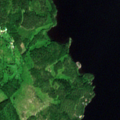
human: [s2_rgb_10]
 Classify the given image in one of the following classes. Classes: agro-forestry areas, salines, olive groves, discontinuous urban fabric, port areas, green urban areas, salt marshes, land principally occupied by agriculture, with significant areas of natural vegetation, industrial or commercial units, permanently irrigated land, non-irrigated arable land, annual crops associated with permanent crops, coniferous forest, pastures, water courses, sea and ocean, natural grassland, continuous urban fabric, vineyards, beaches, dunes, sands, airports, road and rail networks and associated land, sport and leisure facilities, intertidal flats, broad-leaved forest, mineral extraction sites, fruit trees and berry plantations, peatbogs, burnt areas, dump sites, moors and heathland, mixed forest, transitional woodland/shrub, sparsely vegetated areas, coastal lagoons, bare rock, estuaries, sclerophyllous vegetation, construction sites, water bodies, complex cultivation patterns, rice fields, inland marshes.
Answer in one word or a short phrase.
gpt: land principally occupied by agriculture, with significant areas of natural vegetation, coniferous forest, mixed forest, transitional woodland/shrub, water bodies